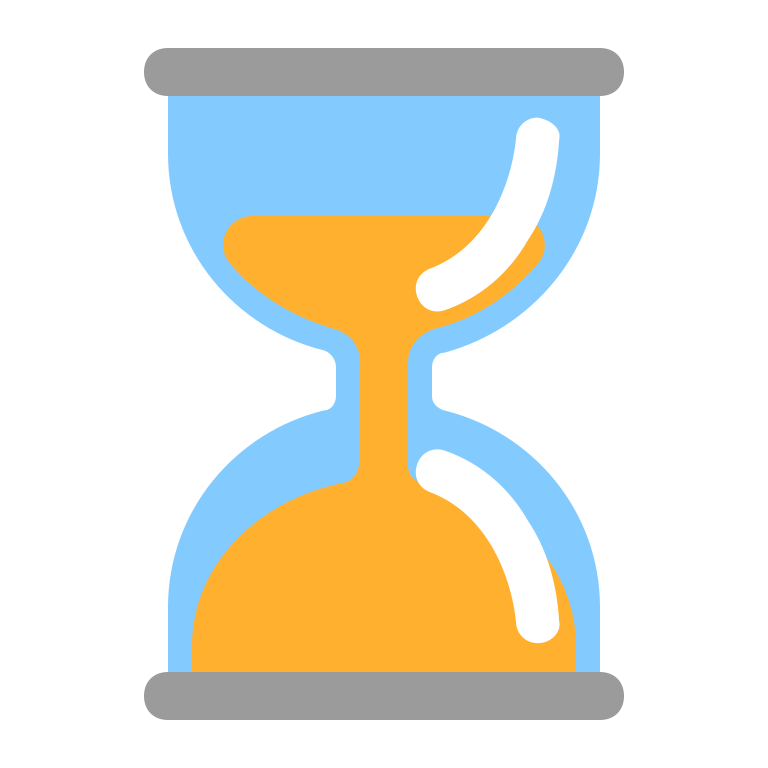
hourglass done flat